Question: I have 'TextInput' fields in my 'React-Native' application and I cannot get the text in the field to not scroll and truncate the bottom of the text without setting the line height to something really large.
Here is a image of what is happening:

The styles props are as follows:
'''
input: {
height: 28,
paddingBottom: 0,
fontSize: 18,
color: '#000',
borderBottomWidth: 1.5,
},
'''
Is there a way I can force the text to not move within the 'TextInput'
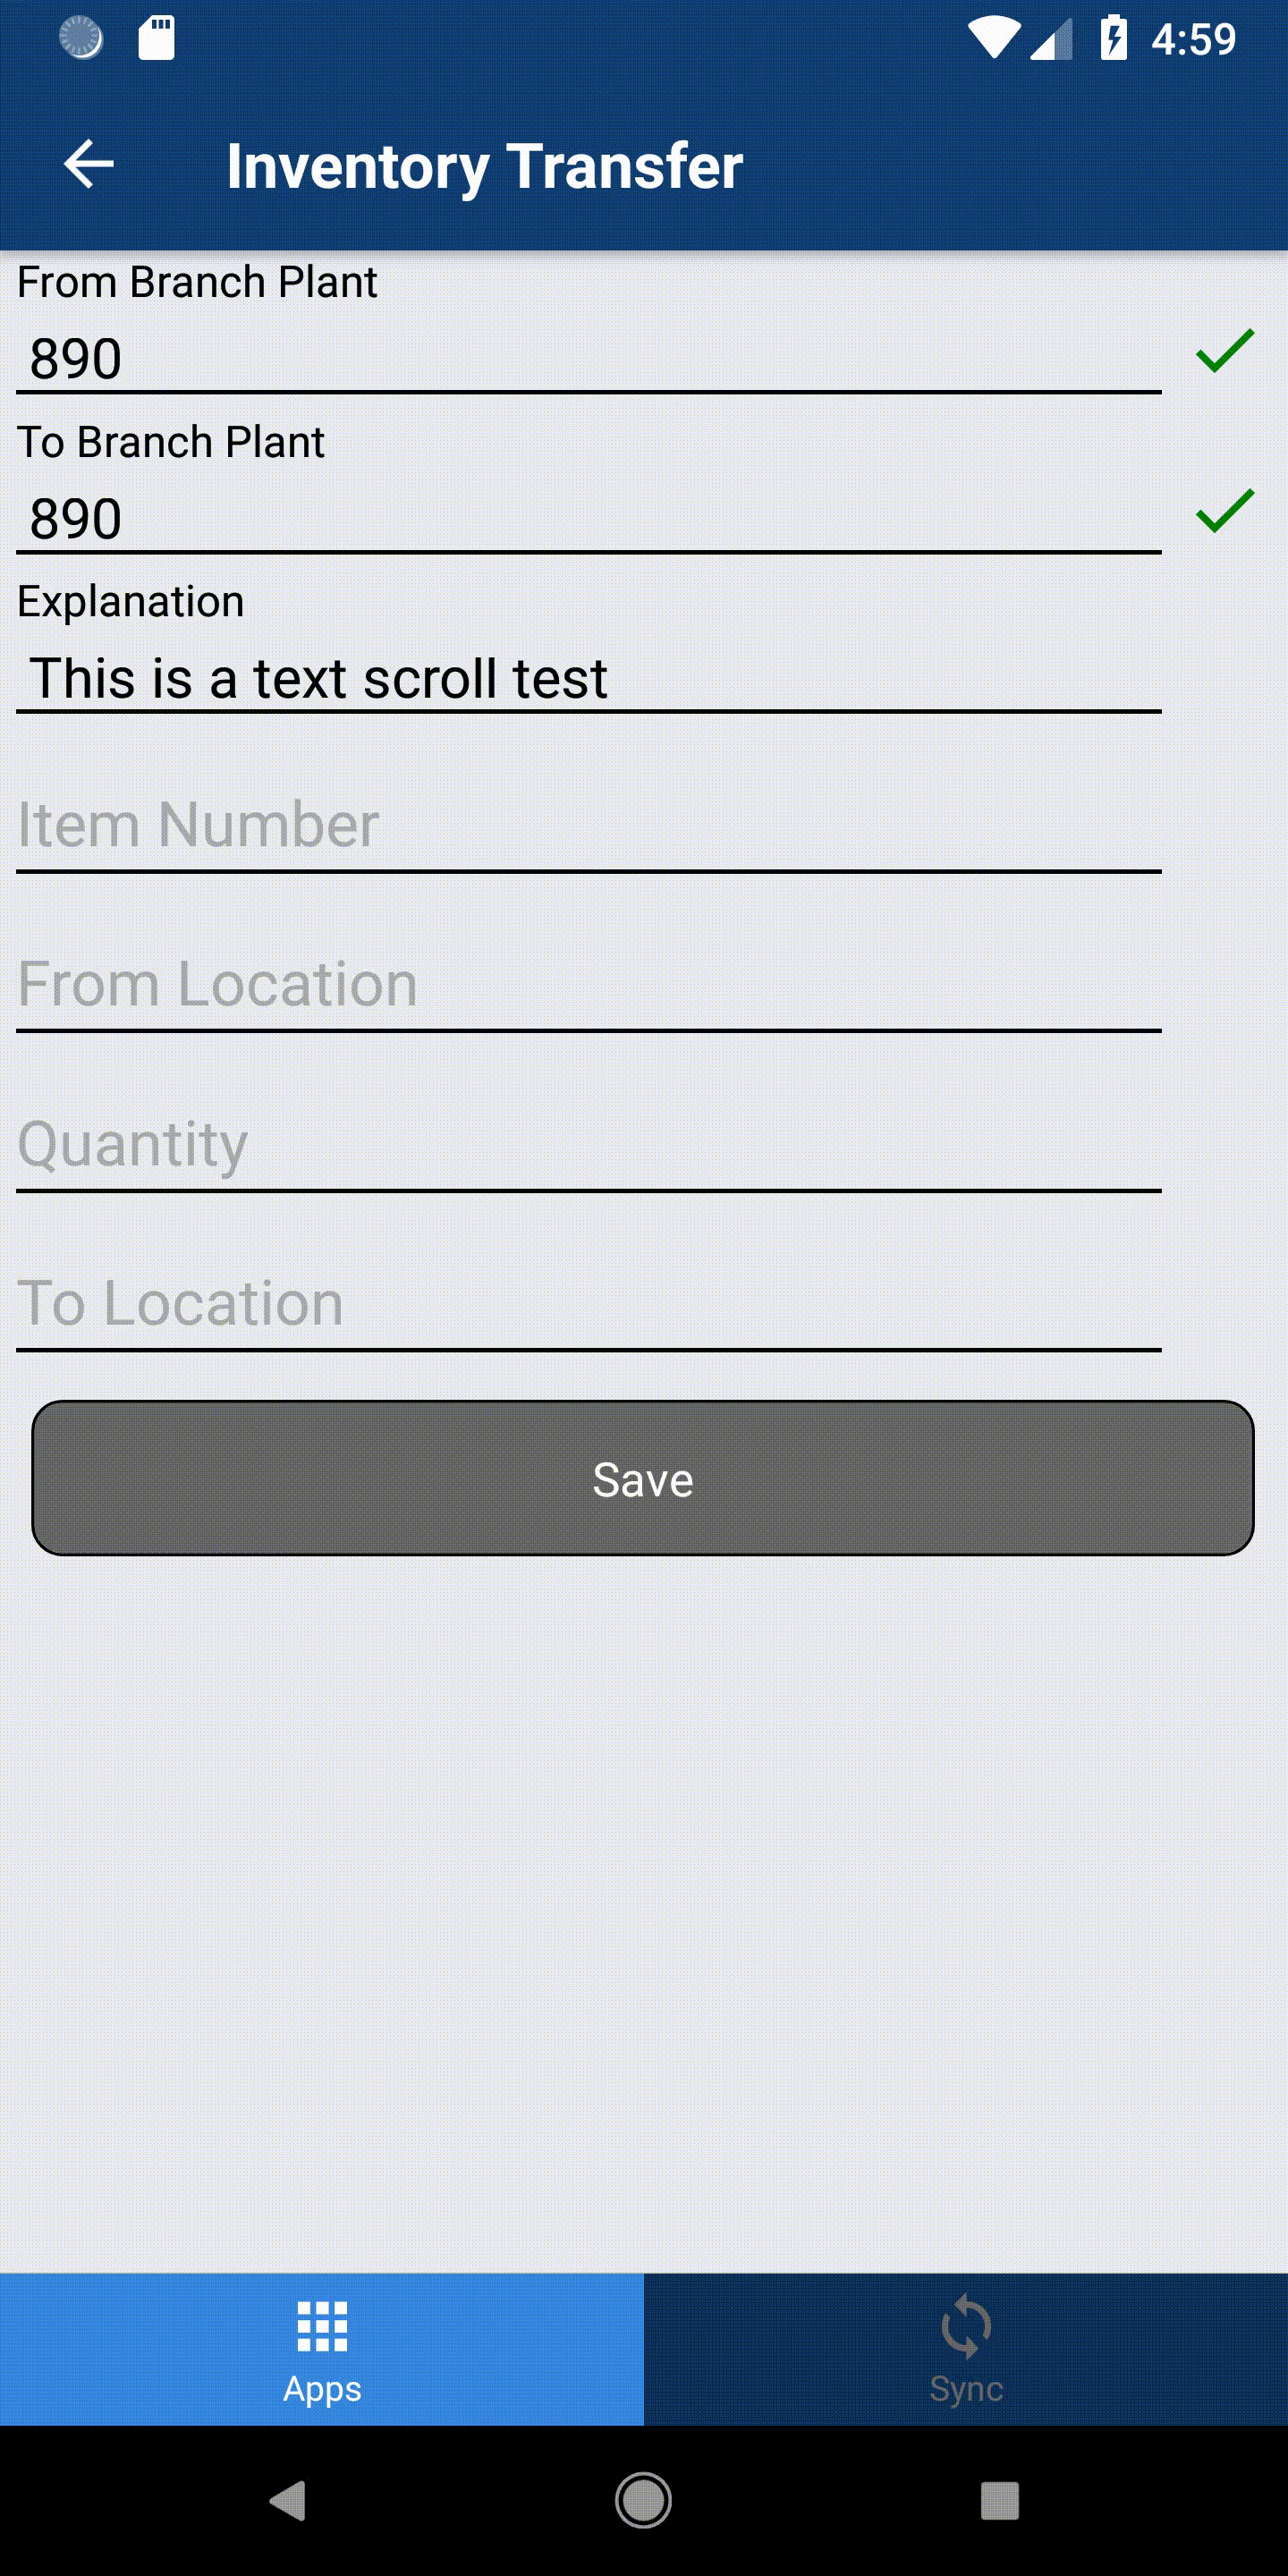
Answer: TextInput in android seems to have a default paddingBottom set whereas iOS doesn't, because android have underline tag but ios doesn't .Different default paddings for each platform.
That why paddingBottom or paddings is not working properly.
Please check following <URL>